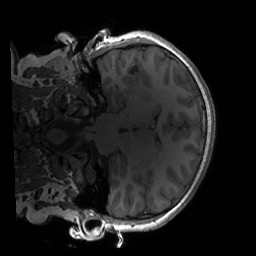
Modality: T1w
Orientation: coronal
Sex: male
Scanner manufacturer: siemens
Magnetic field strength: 3 T
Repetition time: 1.9 s
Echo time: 0.00243 s